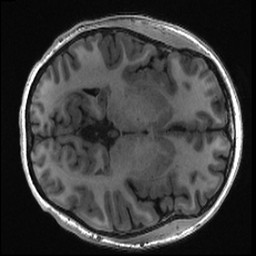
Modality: T1w
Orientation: axial
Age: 20
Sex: female